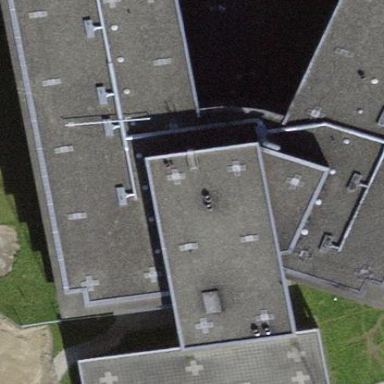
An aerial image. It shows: Hospital building.